Aerial crown-view tile of a tropical tree (Barro Colorado Island, Panama), acquired 20241216:
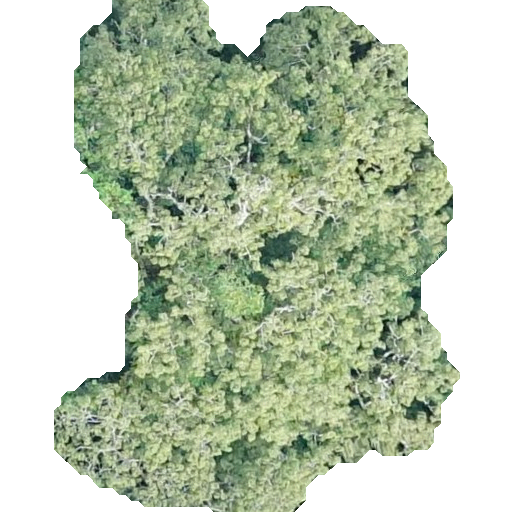
Species: Ceiba pentandra
GBIF accepted scientific name: Ceiba pentandra
Crown area: 232.969 m²